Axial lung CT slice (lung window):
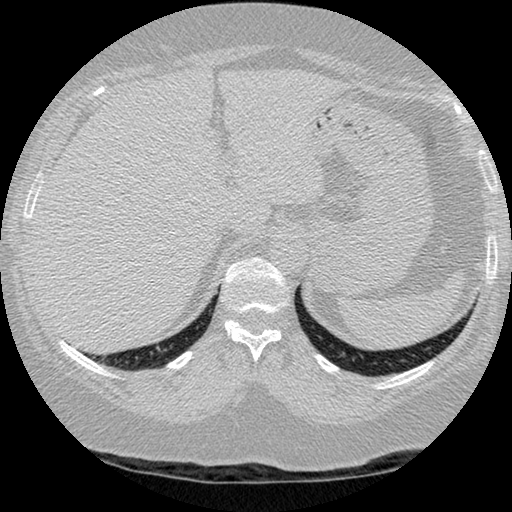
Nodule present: no